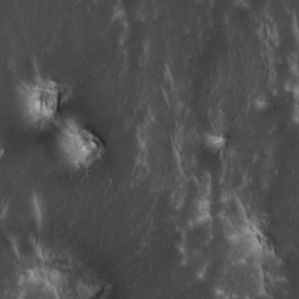
Label: non_frost